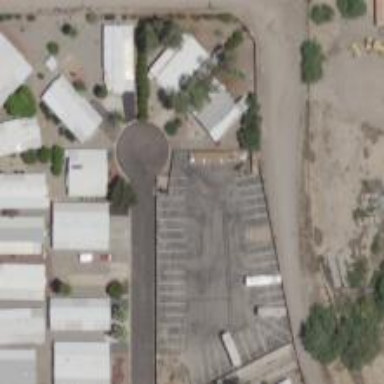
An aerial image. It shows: Parking area.